Interaction volume radius: 5 \u00c5
Interaction volume height: 40 \u00c5
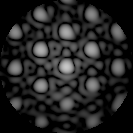
Disorder parameter: 0.1601